Question: I would like to have a default value for a 'NSTextField' (or 'NSSearchField') and have this default value removed when the user clicks on it and set back when the text view loses the focus and the text field is empty. Like this:

It sounds like I should extend 'NSSearchField' but I was wondering if there was an easier solution.
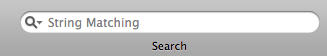
Answer: This functionality is in fact built-in; there's no need to subclass or otherwise extend 'NSSearchField'.
That's the field's <URL>. Notice that this is a method of 'NSTextFieldCell'. An 'NSTextField' is the "public face" of its cell, and has cover methods for almost all of the cell's functionality. In this case, however, you need to send the message directly to the cell:
'''
[[field cell] setPlaceholderString:@"Jumbo jets"];
'''
Since 'NSSearchField' and 'NSSearchFieldCell' inherit from 'NSTextField' and 'NSTextFieldCell', respectively, the process is the same for them.